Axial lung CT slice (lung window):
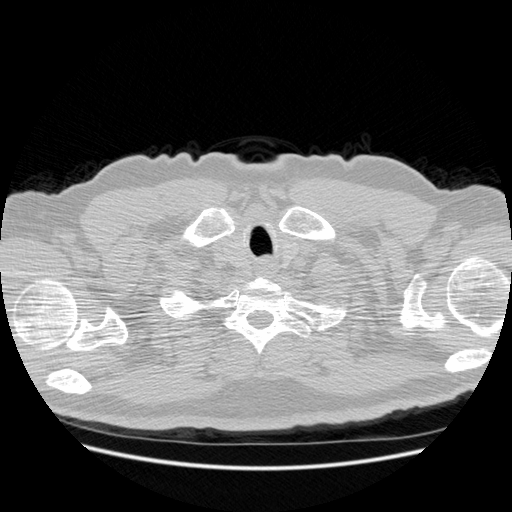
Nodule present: no